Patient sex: F
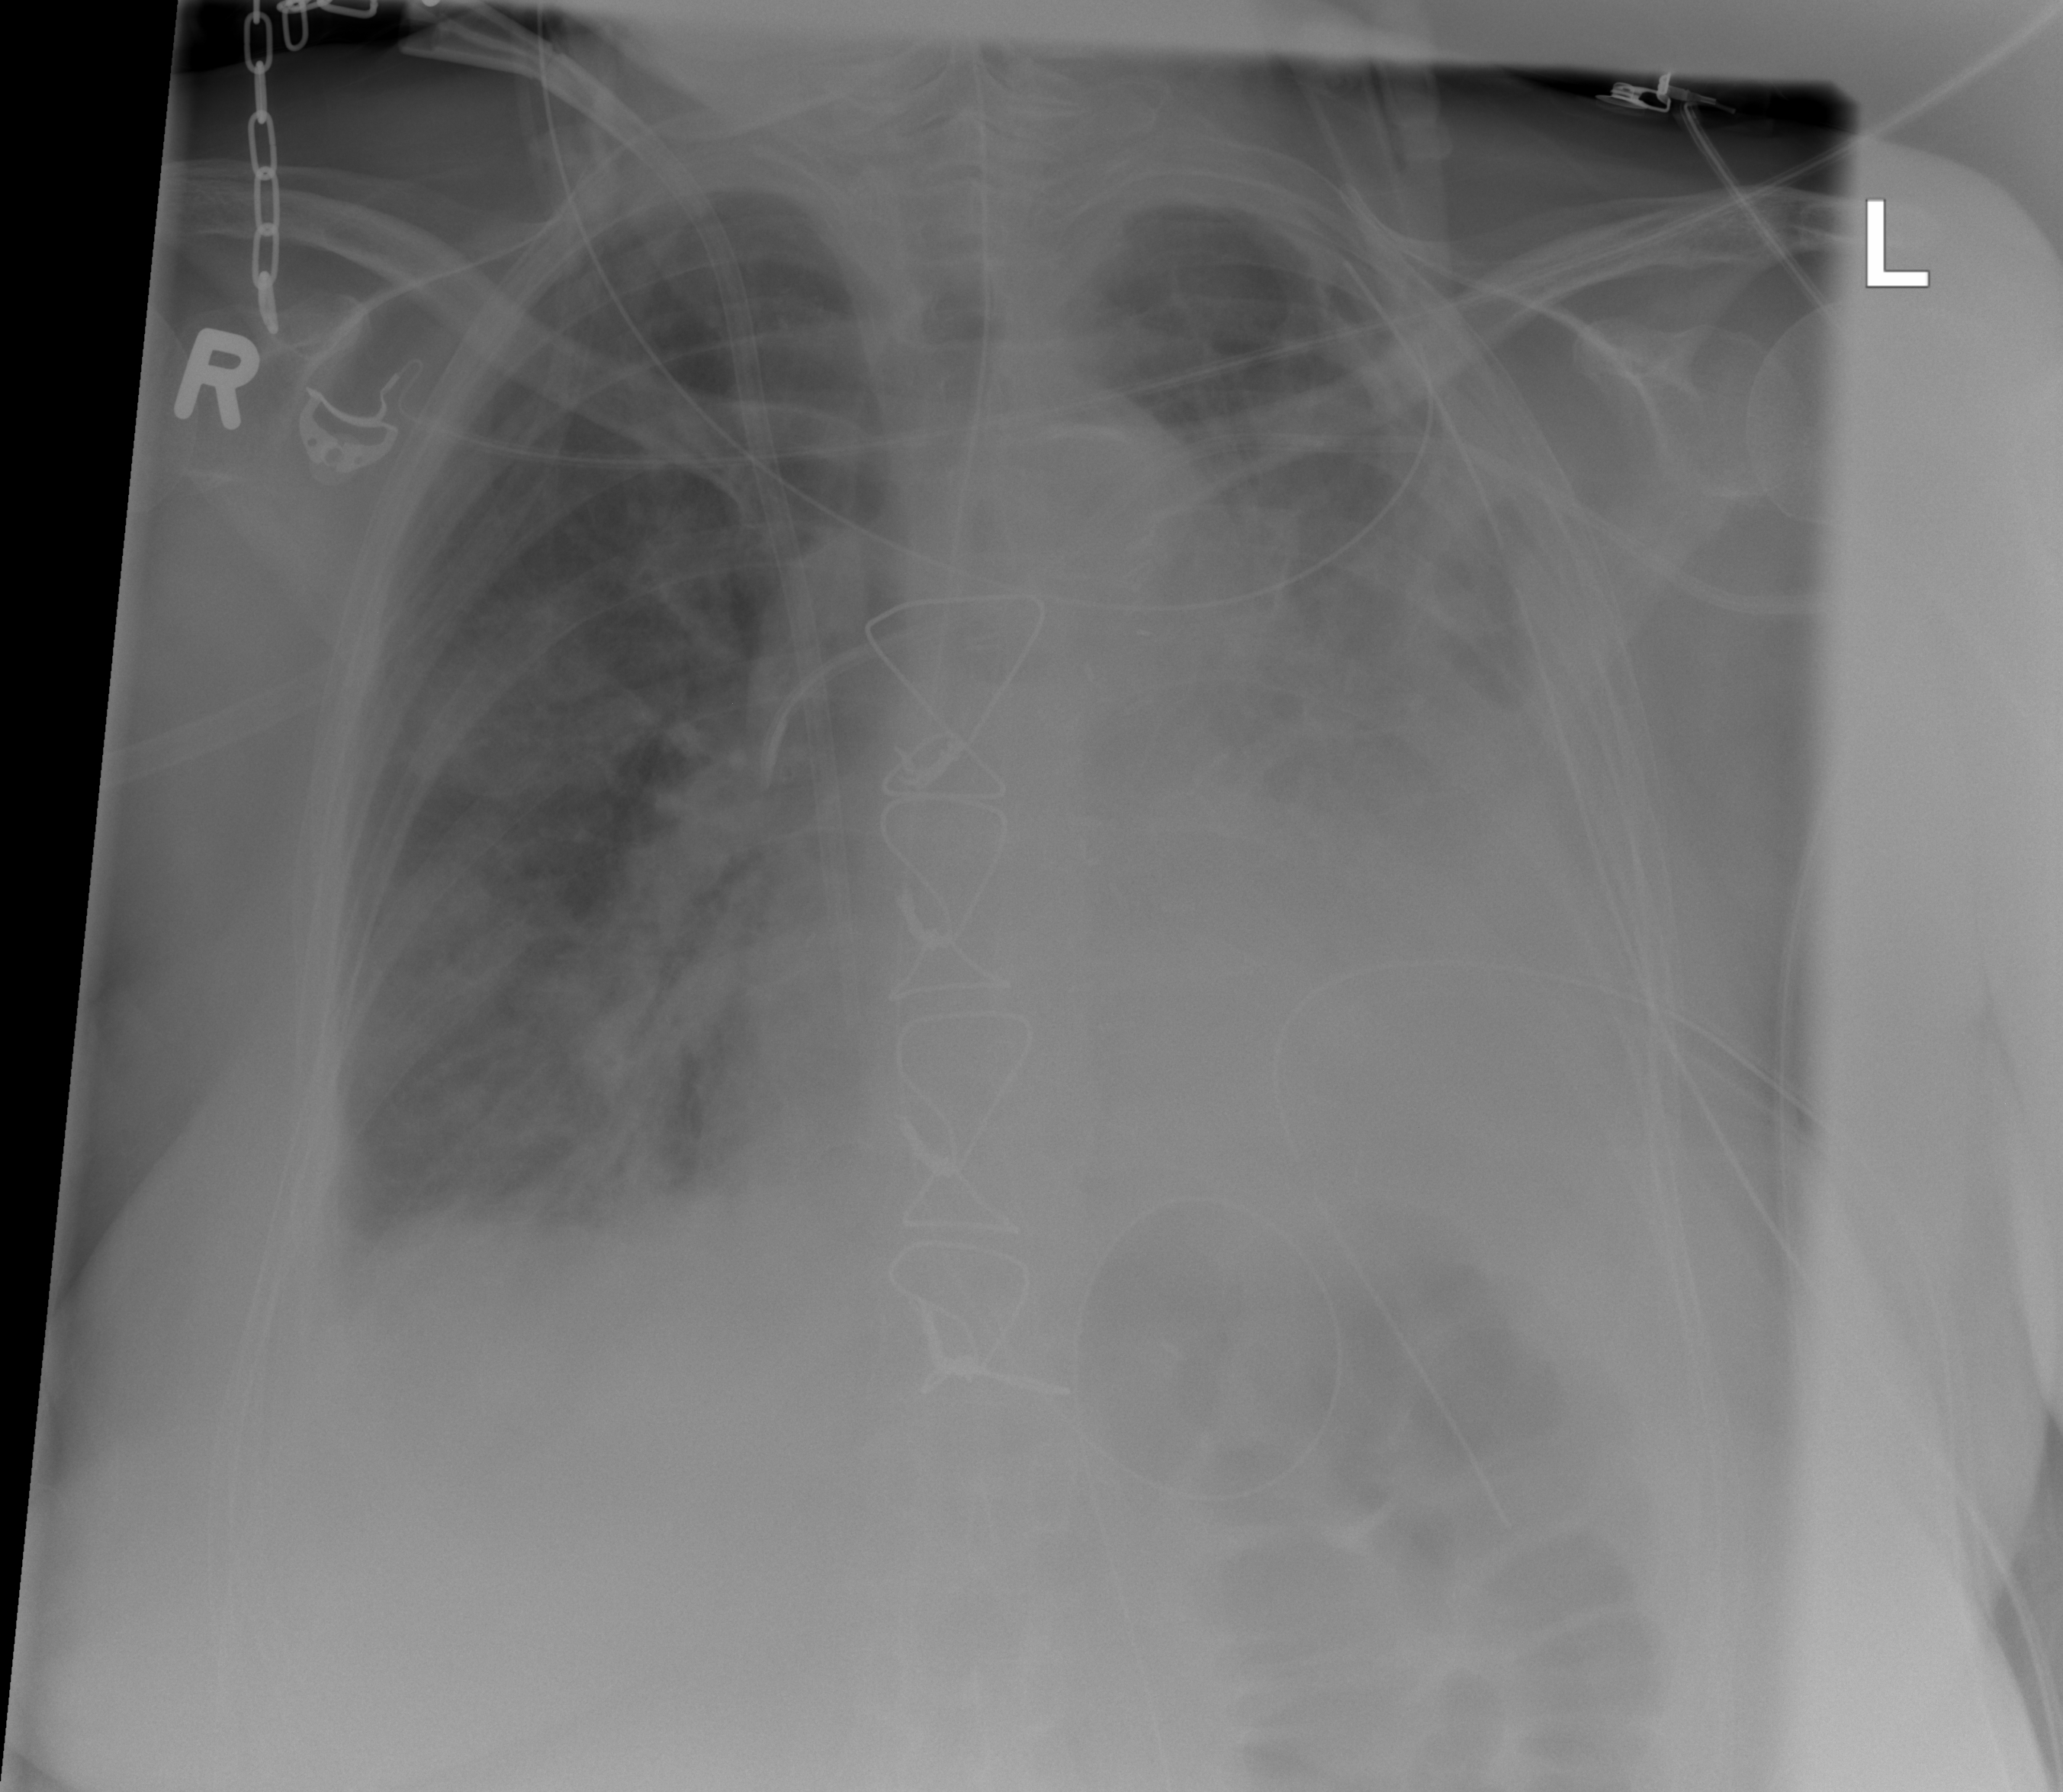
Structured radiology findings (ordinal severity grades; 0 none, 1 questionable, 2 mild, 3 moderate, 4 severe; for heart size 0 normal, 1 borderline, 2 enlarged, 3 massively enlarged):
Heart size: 3
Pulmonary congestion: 2
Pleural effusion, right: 2
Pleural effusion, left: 3
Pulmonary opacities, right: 2
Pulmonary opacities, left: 1
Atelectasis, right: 2
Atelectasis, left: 3